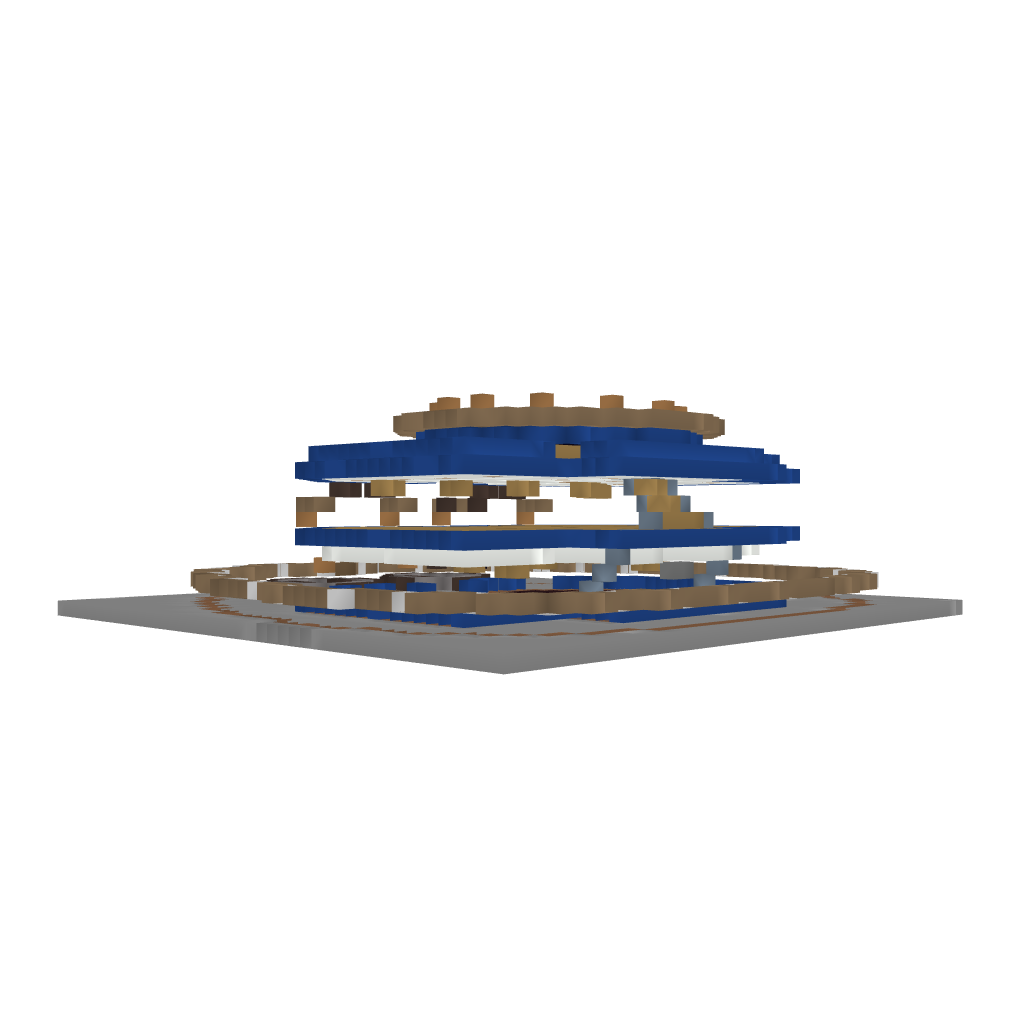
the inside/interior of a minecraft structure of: Lapis Fortress